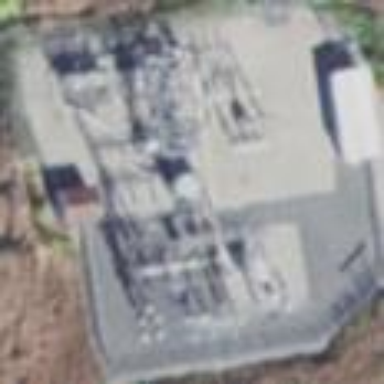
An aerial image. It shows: Distribution-level power substation.